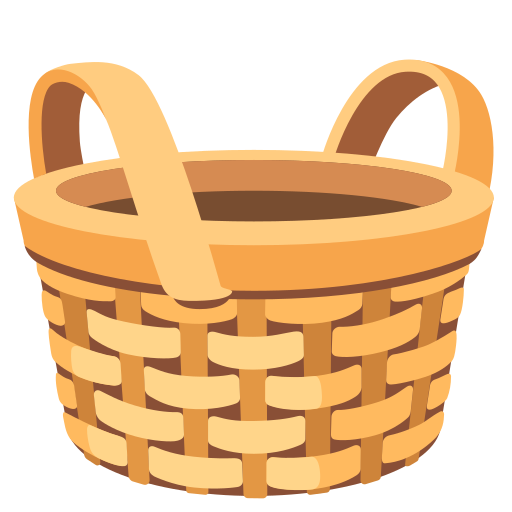
Emoji: 🧺